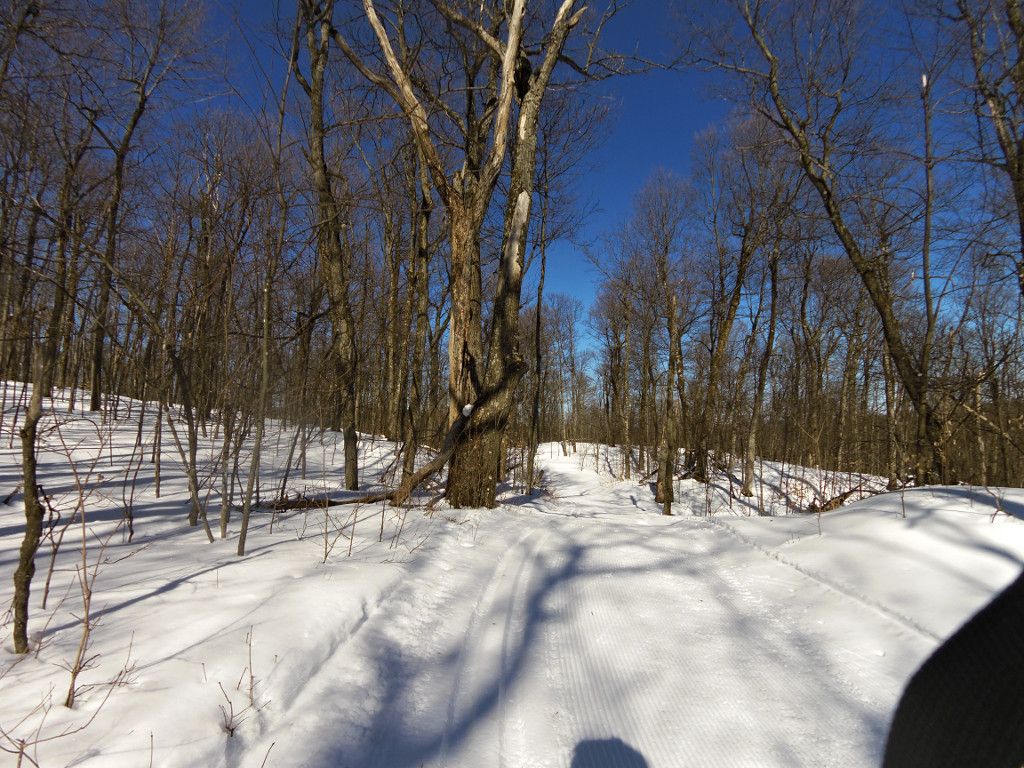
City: ottawa-gatineau